Interaction volume radius: 5 \u00c5
Interaction volume height: 30 \u00c5
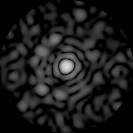
Disorder parameter: 0.8282